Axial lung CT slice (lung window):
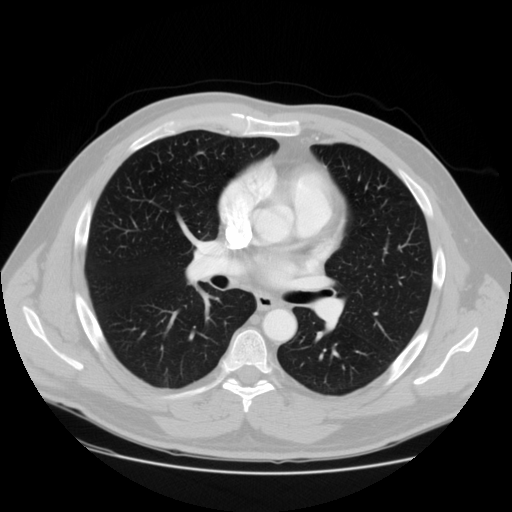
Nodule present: no